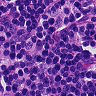
Metastatic tissue present: no